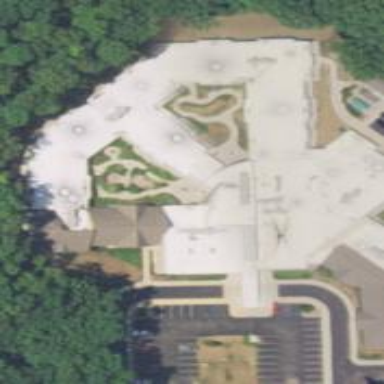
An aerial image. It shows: Nursing home building.